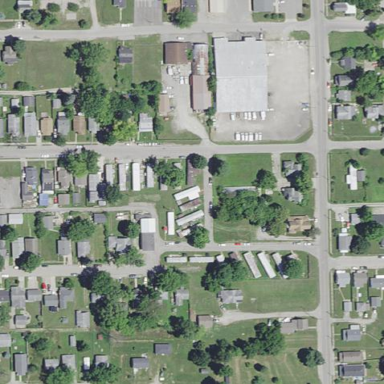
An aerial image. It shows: Residential area known as mobile home park.